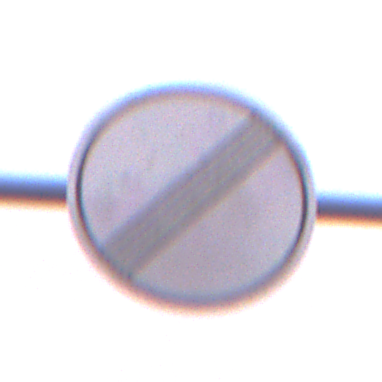
Verkehrszeichen: EndeSaemtlicherBegrenzungen
Umgebung: Outdoor, Nature
Tageszeit: SunriseSunset
Wetter: PartlyCloudy
Licht: Natural
Jahreszeit: NotSpecified
Kontrast: LowContrast